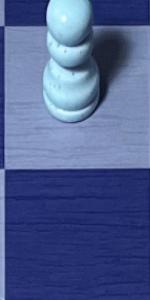
Label: Empty